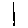
Label: line